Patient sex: F
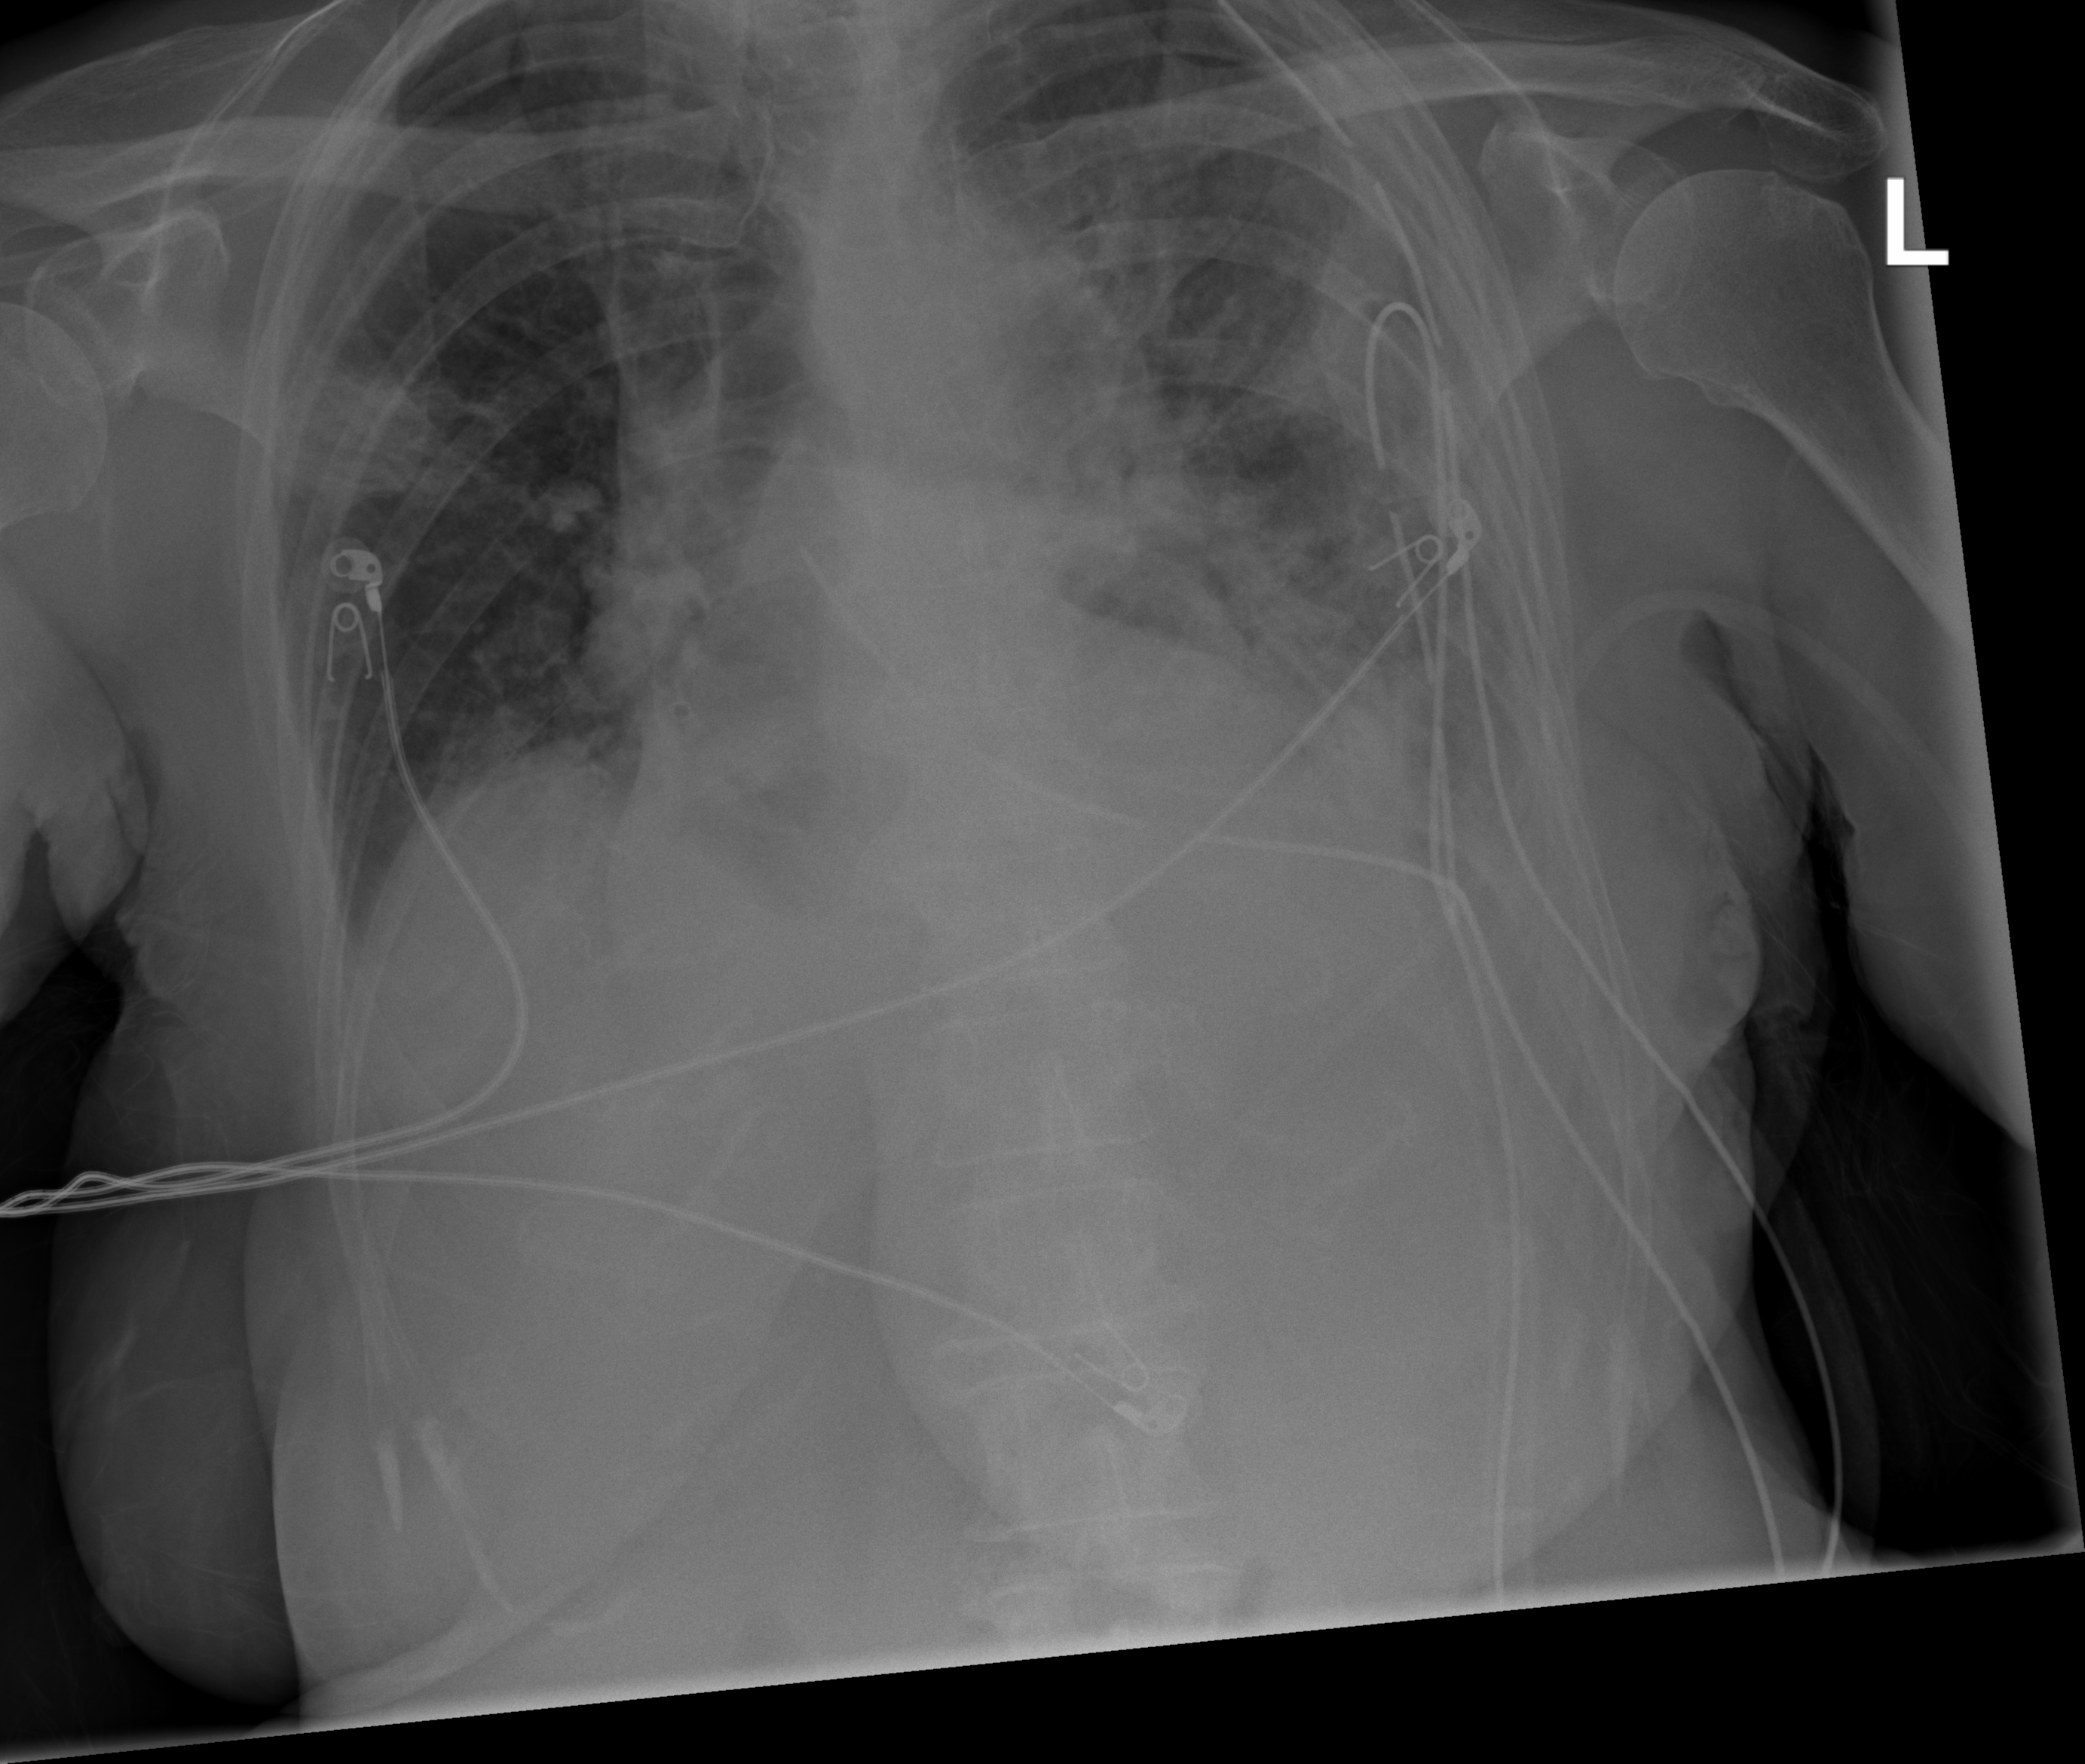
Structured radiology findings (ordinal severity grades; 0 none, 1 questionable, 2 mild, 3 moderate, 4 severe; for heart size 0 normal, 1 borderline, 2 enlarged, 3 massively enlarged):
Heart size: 2
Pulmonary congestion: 1
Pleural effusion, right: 1
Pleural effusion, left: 2
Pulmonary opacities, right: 2
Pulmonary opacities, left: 2
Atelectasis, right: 0
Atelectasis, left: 2